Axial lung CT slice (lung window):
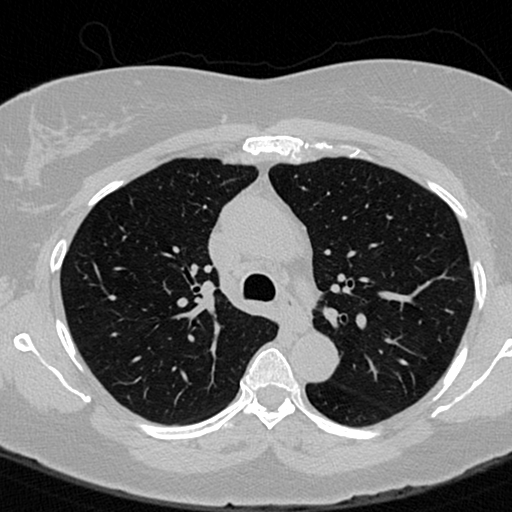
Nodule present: no